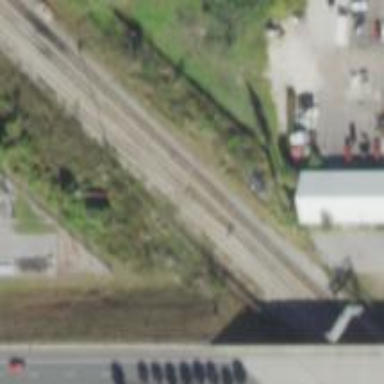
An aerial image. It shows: Railway track.